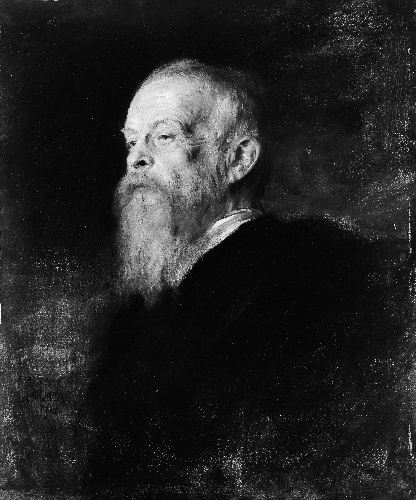
Title: Prince Regent Luitpold of Bavaria (1821–1912)
Artist: Franz von Lenbach
Artist bio: German, Schrobenhausen 1836–1904 Munich
Date: 1902
Object type: Painting
Classification: Paintings
Medium: Oil on board
Dimensions: 30 x 24 1/4 in. (76.2 x 61.5 cm)
Department: European Paintings
Credit line: Bequest of Jacob Ruppert, 1939
Accession year: 1939
Repository: Metropolitan Museum of Art, New York, NY
Tags: Princes|Men|Portraits